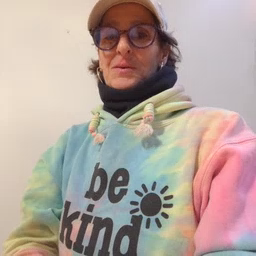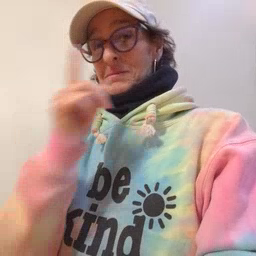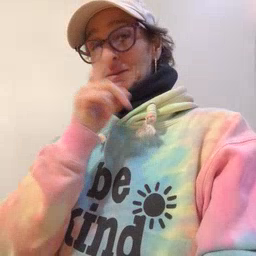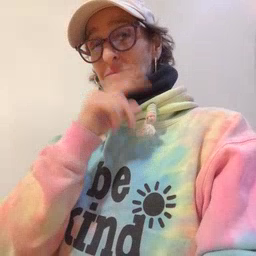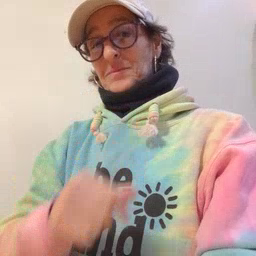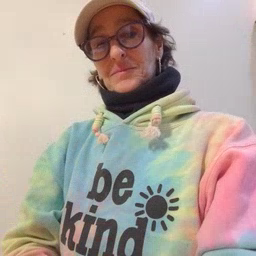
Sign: mouse